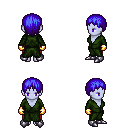
a pixel art fantasy rpg character, female body template, dark elf, purple skin, green robe, red pants, blue plain hairstyle, gold gloves, metal boots, four views (front, back, left, right), 2x2 character sprite sheet, small pixel art, hard edges, no anti-aliasing